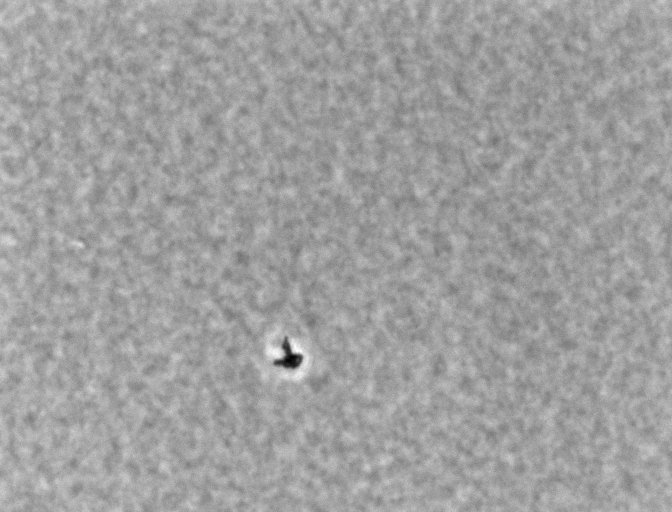
Listeria innocua